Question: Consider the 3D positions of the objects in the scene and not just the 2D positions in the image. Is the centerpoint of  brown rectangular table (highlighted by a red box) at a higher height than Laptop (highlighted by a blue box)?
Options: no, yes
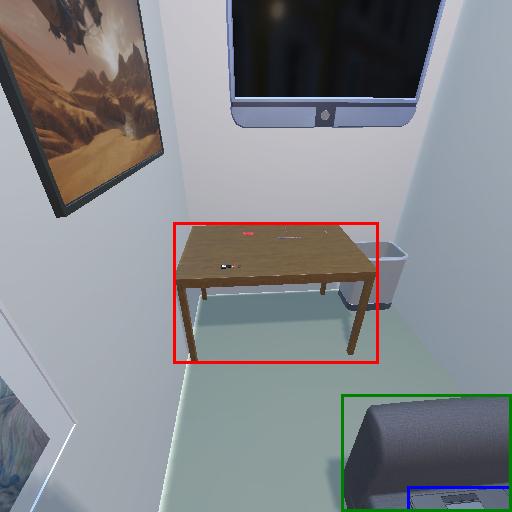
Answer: no